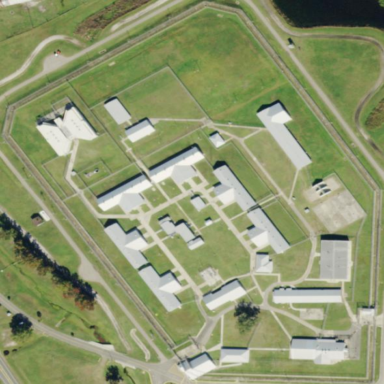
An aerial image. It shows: Prison surrounded by fence.